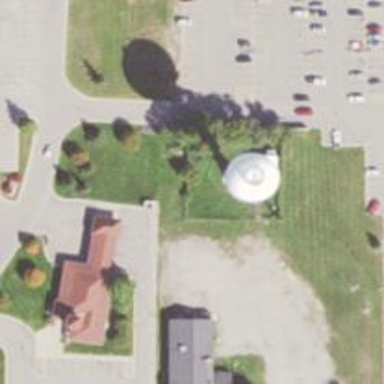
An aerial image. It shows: Water tower that is man-made.